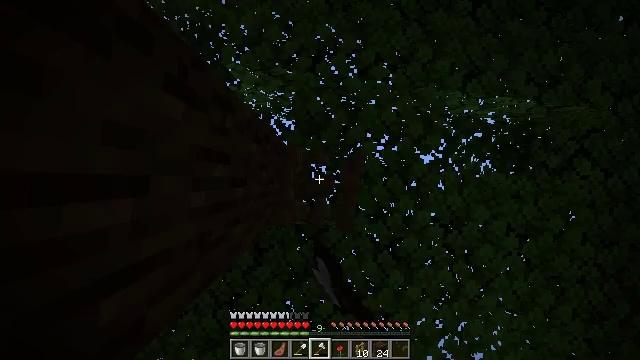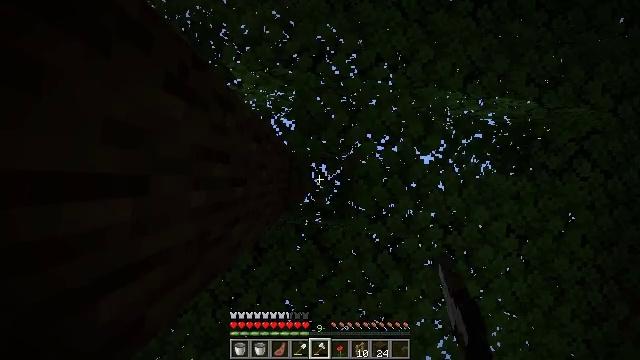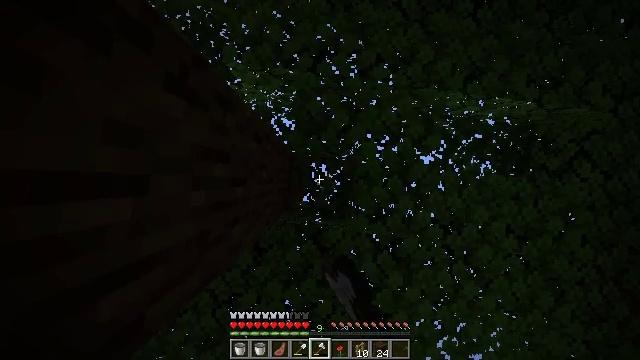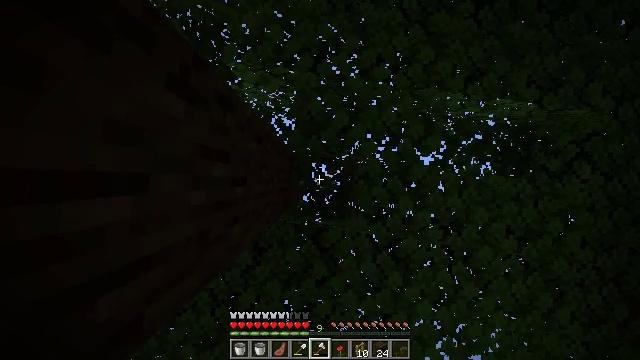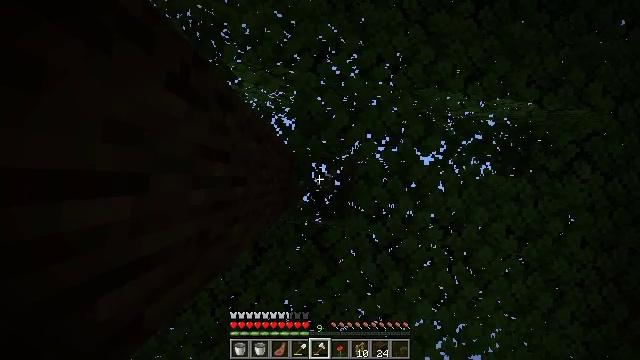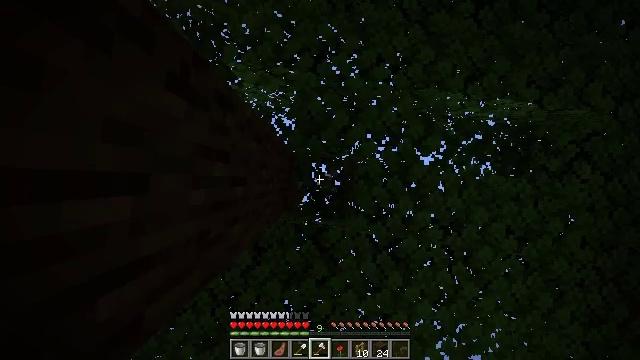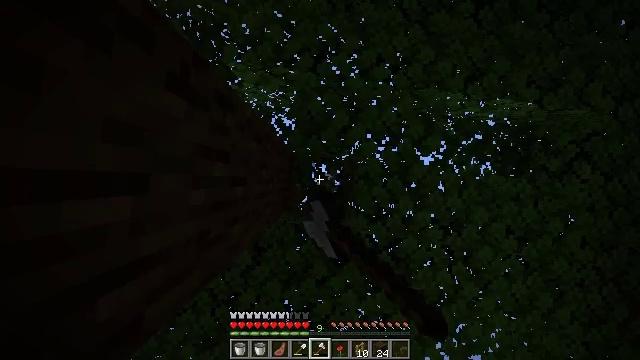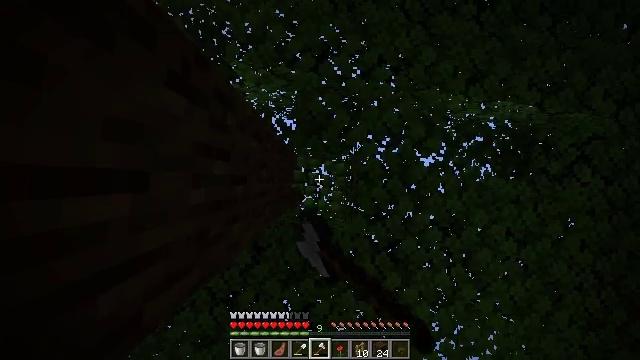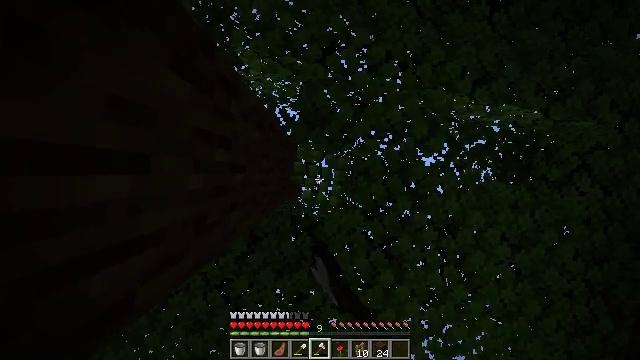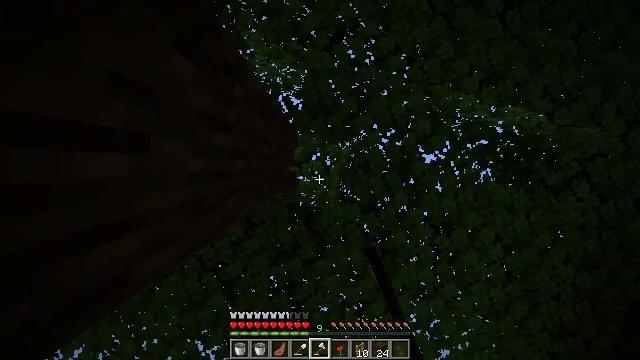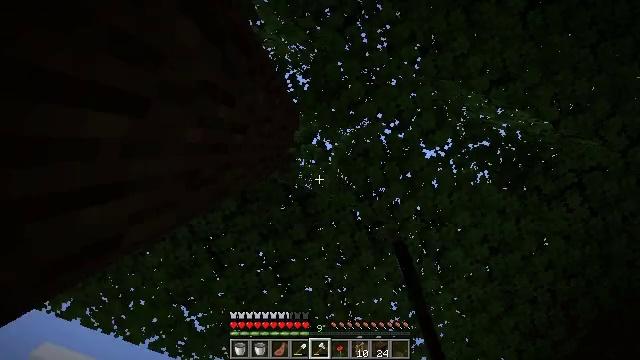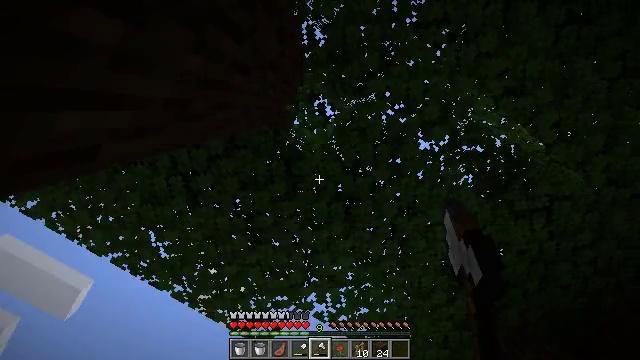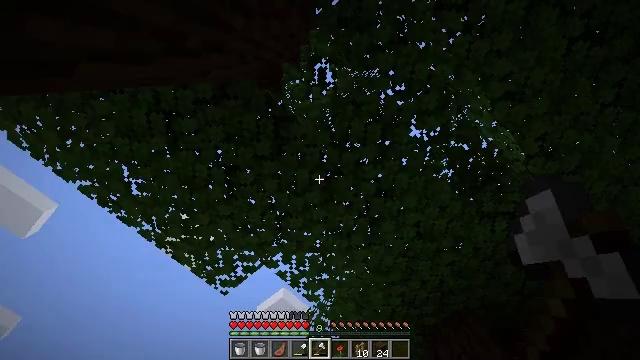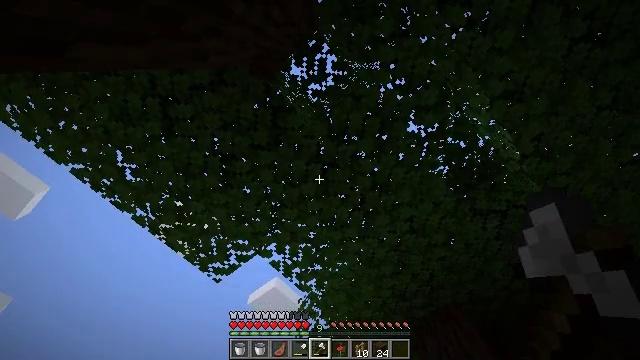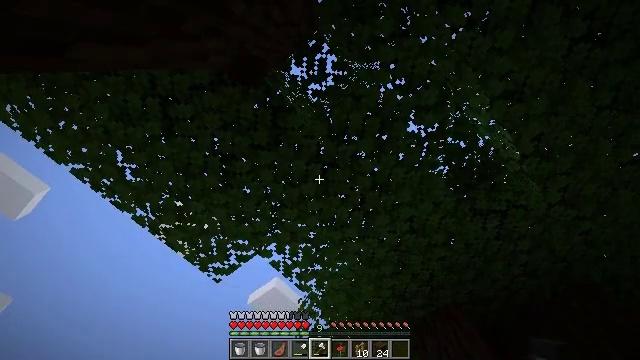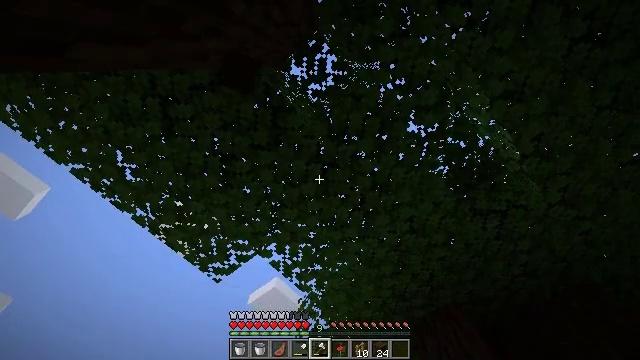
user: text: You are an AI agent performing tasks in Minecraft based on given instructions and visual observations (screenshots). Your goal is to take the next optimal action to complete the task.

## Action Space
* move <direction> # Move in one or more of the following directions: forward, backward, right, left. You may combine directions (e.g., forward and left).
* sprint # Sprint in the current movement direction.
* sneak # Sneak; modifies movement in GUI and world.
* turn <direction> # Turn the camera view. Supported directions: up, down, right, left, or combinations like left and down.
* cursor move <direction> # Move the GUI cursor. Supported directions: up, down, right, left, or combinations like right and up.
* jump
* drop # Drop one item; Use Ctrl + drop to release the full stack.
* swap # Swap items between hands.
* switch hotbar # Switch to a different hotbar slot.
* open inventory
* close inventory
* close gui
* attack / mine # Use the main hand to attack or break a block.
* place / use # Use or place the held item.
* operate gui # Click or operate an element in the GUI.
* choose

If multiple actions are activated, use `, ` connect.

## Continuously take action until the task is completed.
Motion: motion action
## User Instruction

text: Gather dark oak leaves from the canopy.
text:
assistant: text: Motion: attack / mine
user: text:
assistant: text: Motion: attack / mine
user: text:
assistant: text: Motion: attack / mine
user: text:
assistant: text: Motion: attack / mine
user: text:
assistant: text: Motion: attack / mine
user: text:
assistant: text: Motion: attack / mine
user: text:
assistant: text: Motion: attack / mine
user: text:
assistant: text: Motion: turn right and down, attack / mine
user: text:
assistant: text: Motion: turn right and down
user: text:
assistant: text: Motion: turn right and down
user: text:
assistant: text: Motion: turn right and down
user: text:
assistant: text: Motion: turn right and down
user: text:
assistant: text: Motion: turn right and down
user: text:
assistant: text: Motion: no_op
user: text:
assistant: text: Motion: no_op
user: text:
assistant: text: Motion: move right
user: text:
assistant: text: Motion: move right, turn up
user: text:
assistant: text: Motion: move right, turn up
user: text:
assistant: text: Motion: move right, turn left and up
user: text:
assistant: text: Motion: turn left and up
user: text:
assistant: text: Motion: no_op
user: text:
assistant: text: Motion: attack / mine
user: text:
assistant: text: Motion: attack / mine
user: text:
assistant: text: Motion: attack / mine
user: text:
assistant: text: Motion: attack / mine
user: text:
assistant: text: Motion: attack / mine
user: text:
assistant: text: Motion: attack / mine
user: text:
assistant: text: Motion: attack / mine
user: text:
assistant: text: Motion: move right, attack / mine
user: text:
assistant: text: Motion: move right, attack / mine